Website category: book
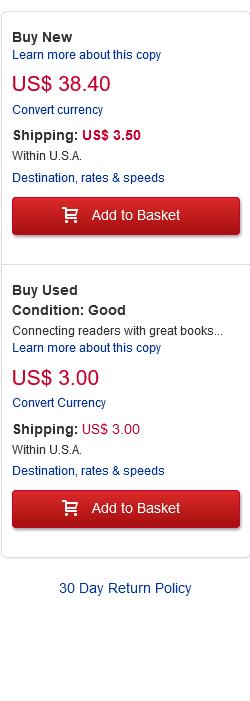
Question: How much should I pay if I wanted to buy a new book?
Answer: US$ 38.40

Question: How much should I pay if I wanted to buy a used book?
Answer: US$ 3.00

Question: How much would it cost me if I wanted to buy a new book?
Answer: US$ 38.40

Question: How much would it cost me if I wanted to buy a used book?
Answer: US$ 3.00

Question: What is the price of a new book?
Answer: US$ 38.40

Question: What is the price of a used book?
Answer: US$ 3.00

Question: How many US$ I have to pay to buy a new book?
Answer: US$ 38.40

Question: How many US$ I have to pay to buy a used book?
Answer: US$ 3.00

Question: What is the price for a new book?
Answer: US$ 38.40

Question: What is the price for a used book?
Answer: US$ 3.00

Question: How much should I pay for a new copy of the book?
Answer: US$ 38.40

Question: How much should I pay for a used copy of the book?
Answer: US$ 3.00

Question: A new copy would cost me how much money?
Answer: US$ 38.40

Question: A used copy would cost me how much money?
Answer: US$ 3.00

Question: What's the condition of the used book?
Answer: Good

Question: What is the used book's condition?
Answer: Good

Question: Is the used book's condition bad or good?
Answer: Good

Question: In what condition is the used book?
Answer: Good

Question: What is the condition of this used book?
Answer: Good

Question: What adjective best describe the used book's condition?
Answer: Good

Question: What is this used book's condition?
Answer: Good

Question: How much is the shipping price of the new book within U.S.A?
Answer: US$ 3.50

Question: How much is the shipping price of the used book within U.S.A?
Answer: US$ 3.00

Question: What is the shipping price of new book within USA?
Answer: US$ 3.50

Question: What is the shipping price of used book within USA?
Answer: US$ 3.00

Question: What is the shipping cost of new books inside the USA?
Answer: US$ 3.50

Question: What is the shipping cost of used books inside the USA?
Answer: US$ 3.00

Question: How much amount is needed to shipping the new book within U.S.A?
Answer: US$ 3.50

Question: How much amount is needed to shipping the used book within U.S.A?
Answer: US$ 3.00

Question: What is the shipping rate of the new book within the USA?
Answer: US$ 3.50

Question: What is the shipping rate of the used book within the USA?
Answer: US$ 3.00

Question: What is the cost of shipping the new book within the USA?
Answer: US$ 3.50

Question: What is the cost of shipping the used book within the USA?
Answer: US$ 3.00

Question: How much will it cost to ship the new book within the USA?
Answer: US$ 3.50

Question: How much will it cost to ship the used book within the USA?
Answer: US$ 3.00